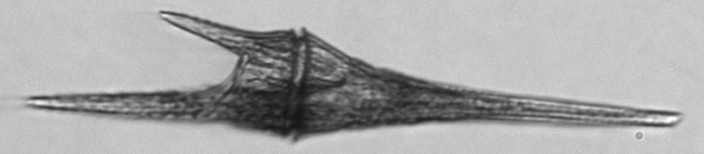
Label: Tripos_furca